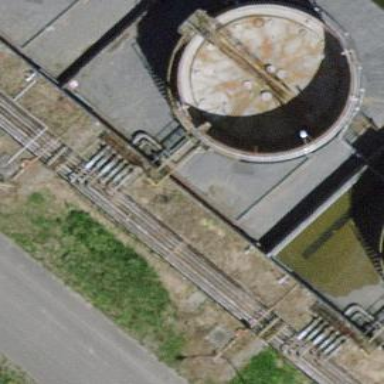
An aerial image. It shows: Storage tank which is man-made.